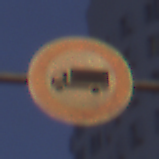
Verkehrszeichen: VerbotFuerKraftfahrzeugeUeberDreiKommaFuenfTonnen
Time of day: Night
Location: Outdoor (Urban)
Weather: PartlyCloudy
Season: NotSpecified
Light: Artificial